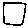
Label: square